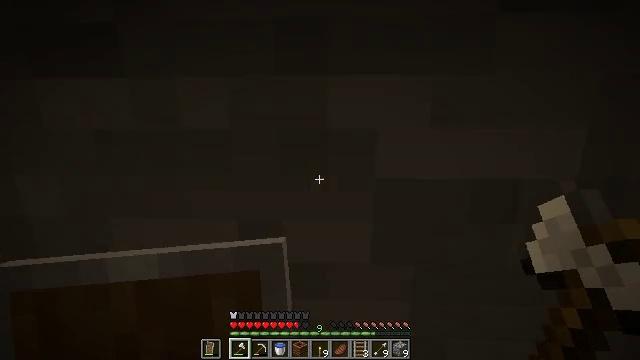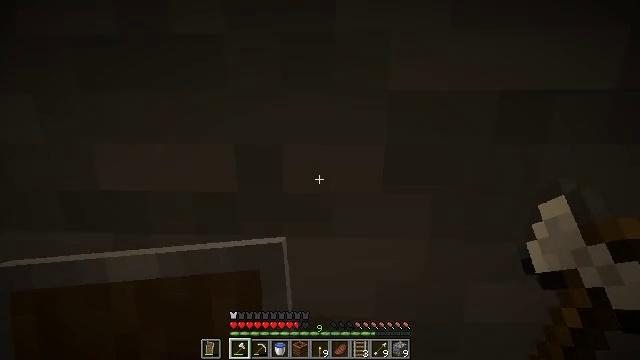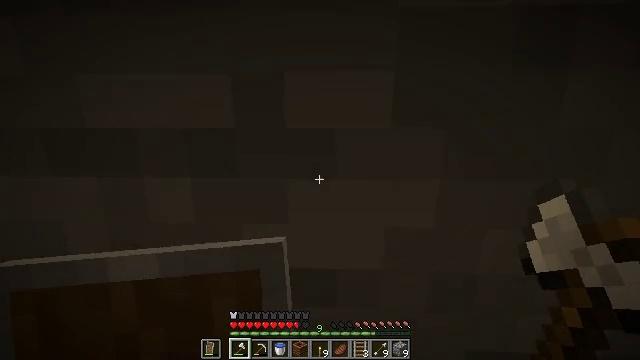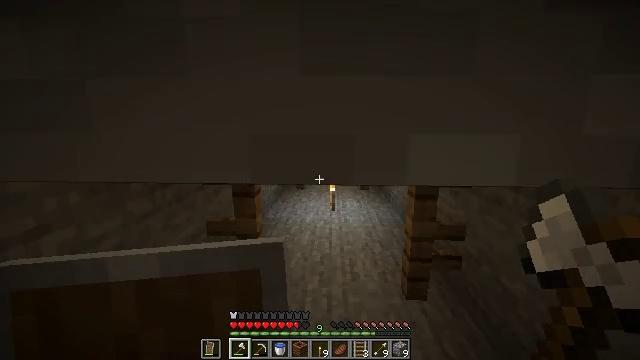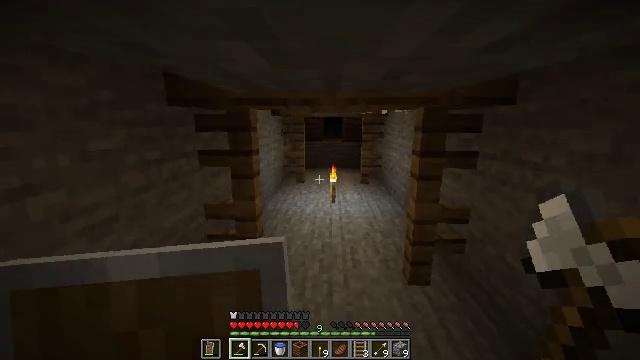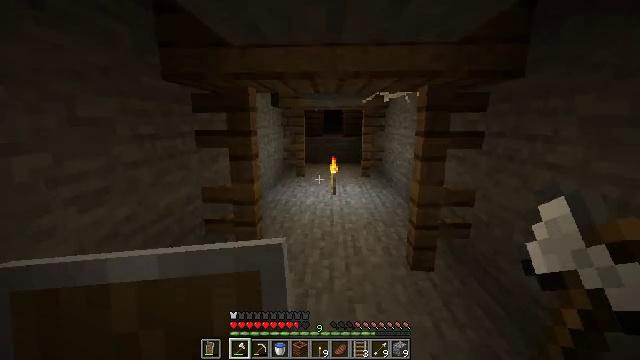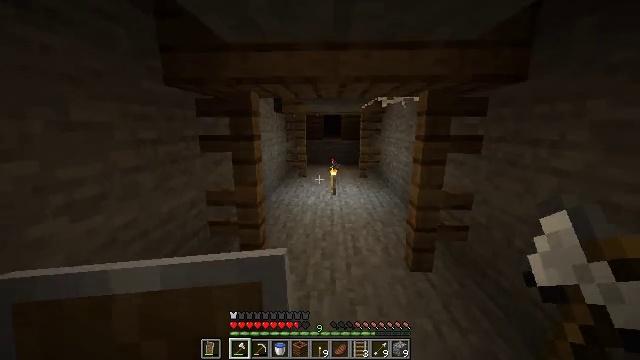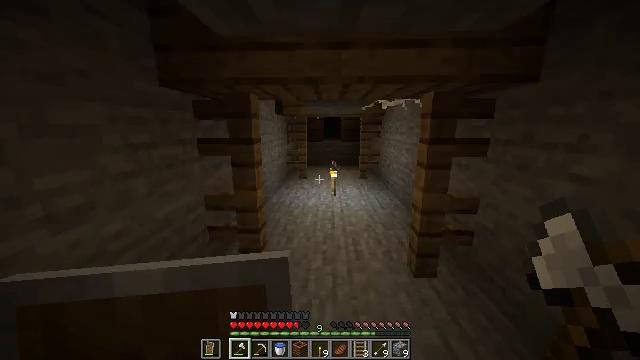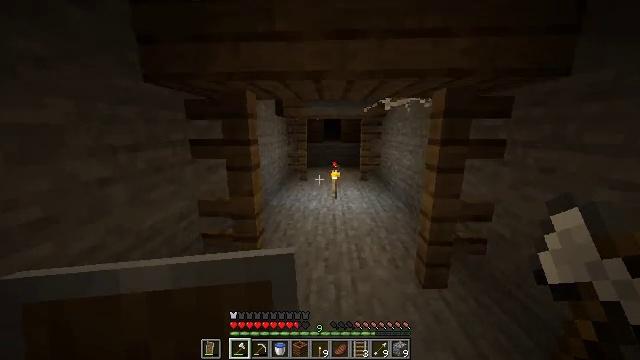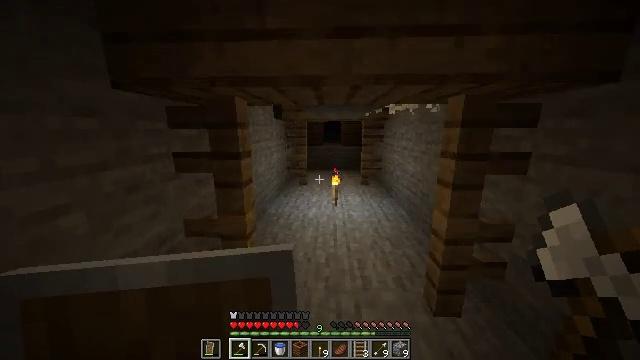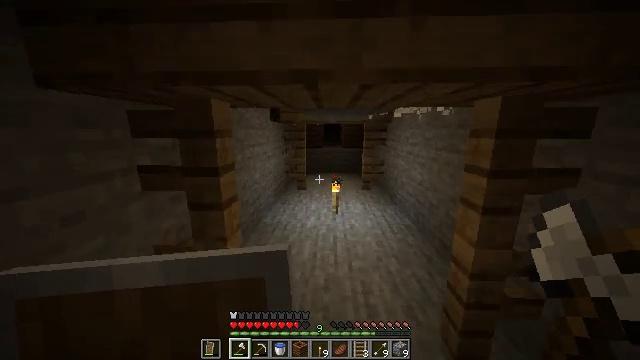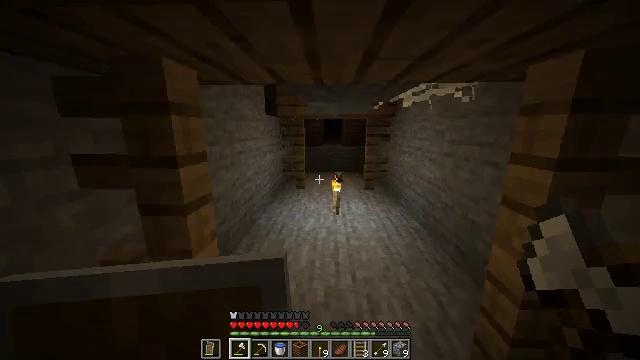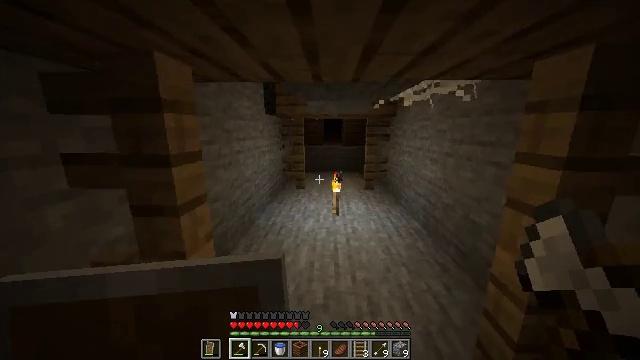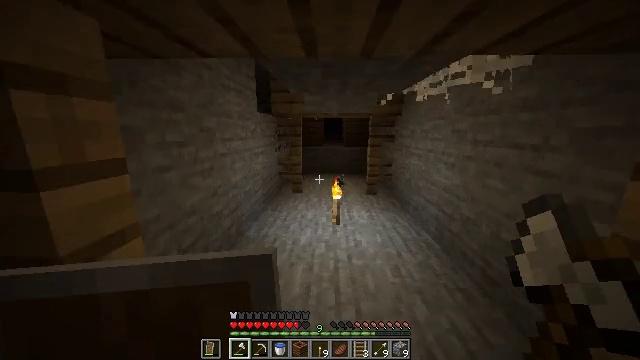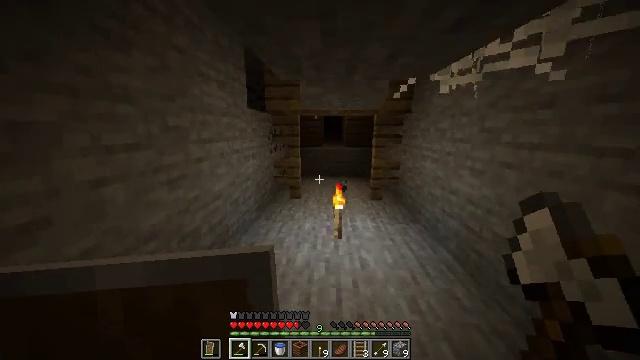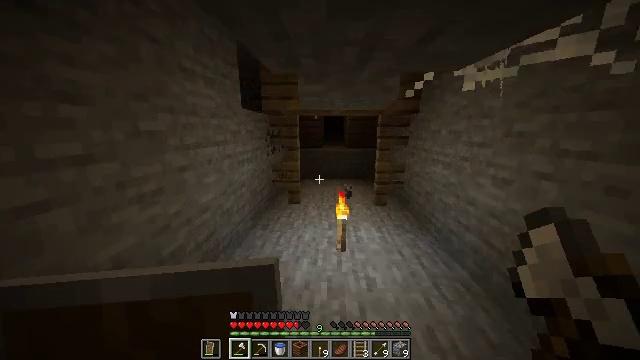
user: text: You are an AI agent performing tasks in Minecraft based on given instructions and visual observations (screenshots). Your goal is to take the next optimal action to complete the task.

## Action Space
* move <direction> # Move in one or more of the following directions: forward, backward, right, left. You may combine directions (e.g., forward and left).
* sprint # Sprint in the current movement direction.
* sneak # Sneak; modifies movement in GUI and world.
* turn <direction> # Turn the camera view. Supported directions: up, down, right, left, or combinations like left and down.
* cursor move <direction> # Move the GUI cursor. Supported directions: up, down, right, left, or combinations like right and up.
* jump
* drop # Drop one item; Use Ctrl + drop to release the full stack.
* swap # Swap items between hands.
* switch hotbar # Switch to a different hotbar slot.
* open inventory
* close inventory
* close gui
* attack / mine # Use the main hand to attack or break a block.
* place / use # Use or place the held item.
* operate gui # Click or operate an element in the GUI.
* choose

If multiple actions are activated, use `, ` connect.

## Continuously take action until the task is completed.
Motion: motion action
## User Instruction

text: Create an iron ingot using iron ore and a furnace.
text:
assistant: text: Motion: move forward, sprint
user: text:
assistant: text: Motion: move forward, sprint
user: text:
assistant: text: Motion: move forward, sprint
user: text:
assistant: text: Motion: move forward, sprint
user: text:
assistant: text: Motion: move forward, sprint
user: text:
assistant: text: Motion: move forward, sprint
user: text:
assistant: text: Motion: move forward, sprint
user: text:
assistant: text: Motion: move forward, sprint
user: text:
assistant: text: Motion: move forward, sprint, jump
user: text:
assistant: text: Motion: move forward, sprint, jump
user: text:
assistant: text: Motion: move forward, sprint, jump
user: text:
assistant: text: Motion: move forward, sprint, jump
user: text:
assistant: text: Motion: move forward, sprint
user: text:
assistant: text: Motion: move forward, sprint
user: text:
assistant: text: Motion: move forward, sprint
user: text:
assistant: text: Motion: move forward, sprint
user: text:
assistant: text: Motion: move forward, sprint
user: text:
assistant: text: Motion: move forward, sprint
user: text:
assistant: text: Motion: move forward, sprint
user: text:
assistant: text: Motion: move forward, sprint, turn up
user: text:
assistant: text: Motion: move forward, sprint
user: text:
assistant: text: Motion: move forward, sprint
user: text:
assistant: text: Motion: move forward, sprint
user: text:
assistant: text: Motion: move forward, sprint
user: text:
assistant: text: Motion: move forward, sprint
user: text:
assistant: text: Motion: move forward, sprint
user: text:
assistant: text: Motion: move forward, sprint
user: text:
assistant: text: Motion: move forward, sprint
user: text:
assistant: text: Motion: move forward, sprint
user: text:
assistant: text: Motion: move forward and move right, sprint